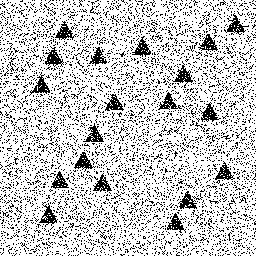
Squares: 0
Triangles: 19
Stars: 0
Total shapes: 19